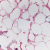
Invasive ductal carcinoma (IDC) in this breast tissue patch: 0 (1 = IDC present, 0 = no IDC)